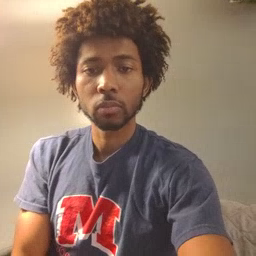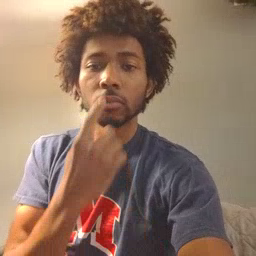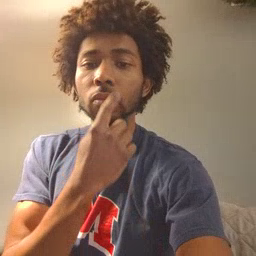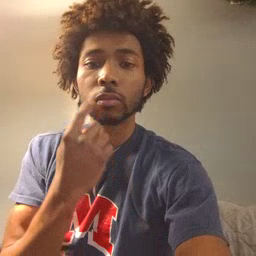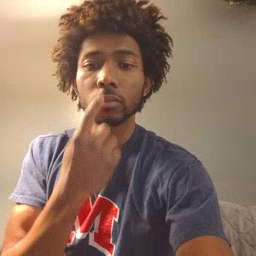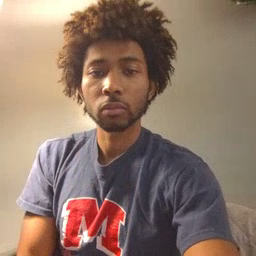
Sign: lips